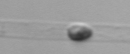
Label: Dactyliosolen_blavyanus